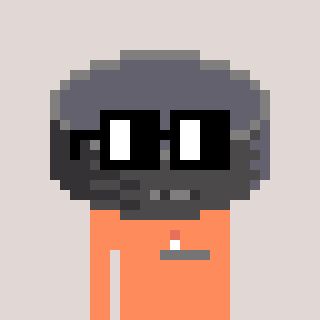
a pixel art character with square black glasses, a hockey puck-shaped head and a peachy-colored body on a warm background